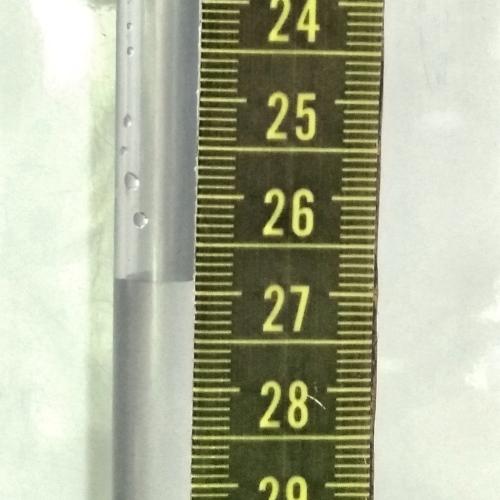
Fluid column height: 26.9 cm